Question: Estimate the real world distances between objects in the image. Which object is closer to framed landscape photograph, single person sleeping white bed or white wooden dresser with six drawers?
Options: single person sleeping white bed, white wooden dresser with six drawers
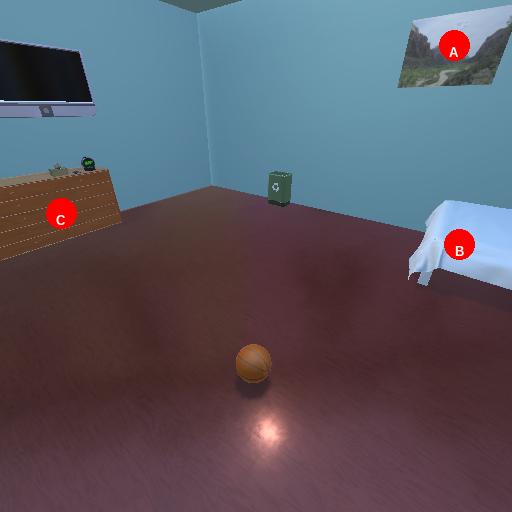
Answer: single person sleeping white bed